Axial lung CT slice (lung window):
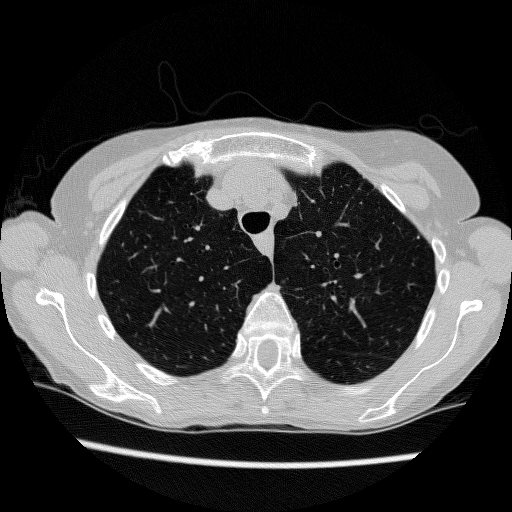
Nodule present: no